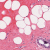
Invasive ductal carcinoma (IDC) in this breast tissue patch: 0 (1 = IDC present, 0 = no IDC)